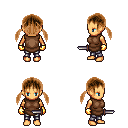
a pixel art fantasy rpg character, female body template, human, tanned skin, brown tunic, metal pants, brown twin-tailed hairstyle, gold gloves, dagger, four views (front, back, left, right), 2x2 character sprite sheet, small pixel art, hard edges, no anti-aliasing